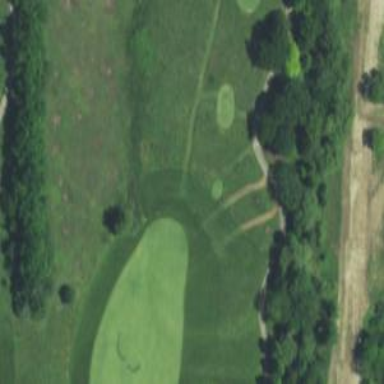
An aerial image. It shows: Path for both roads and golfers.